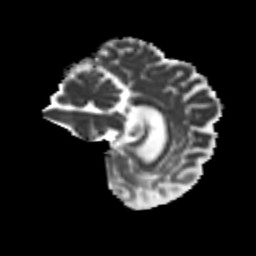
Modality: MD
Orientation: sagittal
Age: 40
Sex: female
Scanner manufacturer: siemens
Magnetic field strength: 3 T
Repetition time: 8.6 s
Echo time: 0.095 s